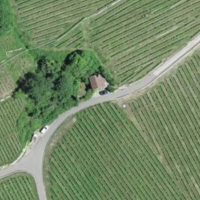
EUNIS habitat code: 40
Species observed at this site:
Corylus avellana